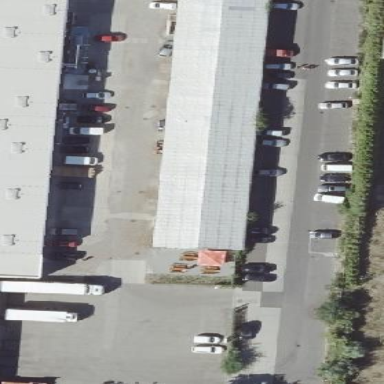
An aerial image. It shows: Commercial building with gabled roof.